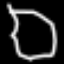
Label: octagon